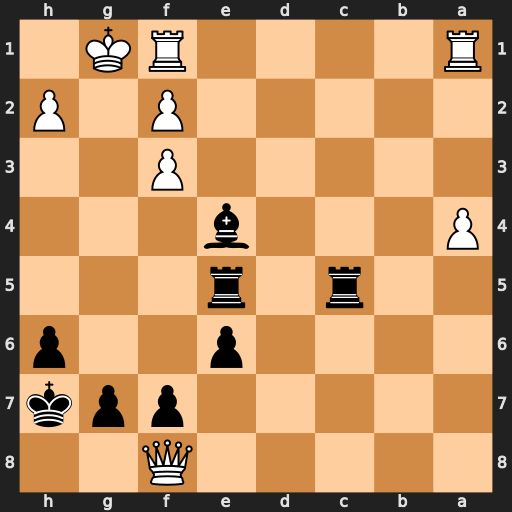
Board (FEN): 5Q2/5ppk/4p2p/2r1r3/P3b3/5P2/5P1P/R4RK1
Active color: b
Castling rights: -
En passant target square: -
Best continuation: Rg5+ Kh1 Bxf3#